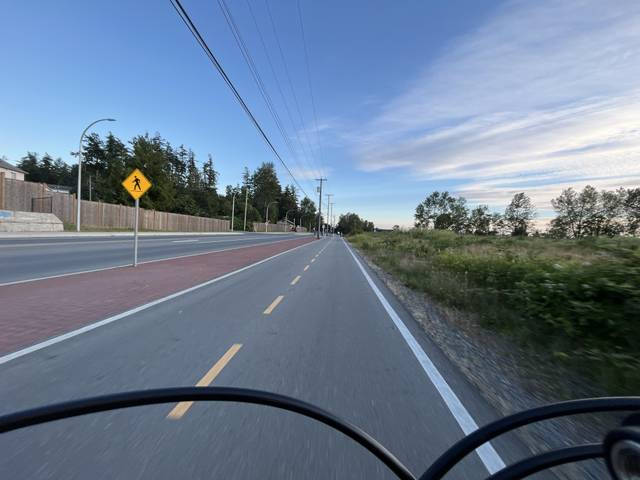
Region: Canada
Coordinates: 48.445, -123.428